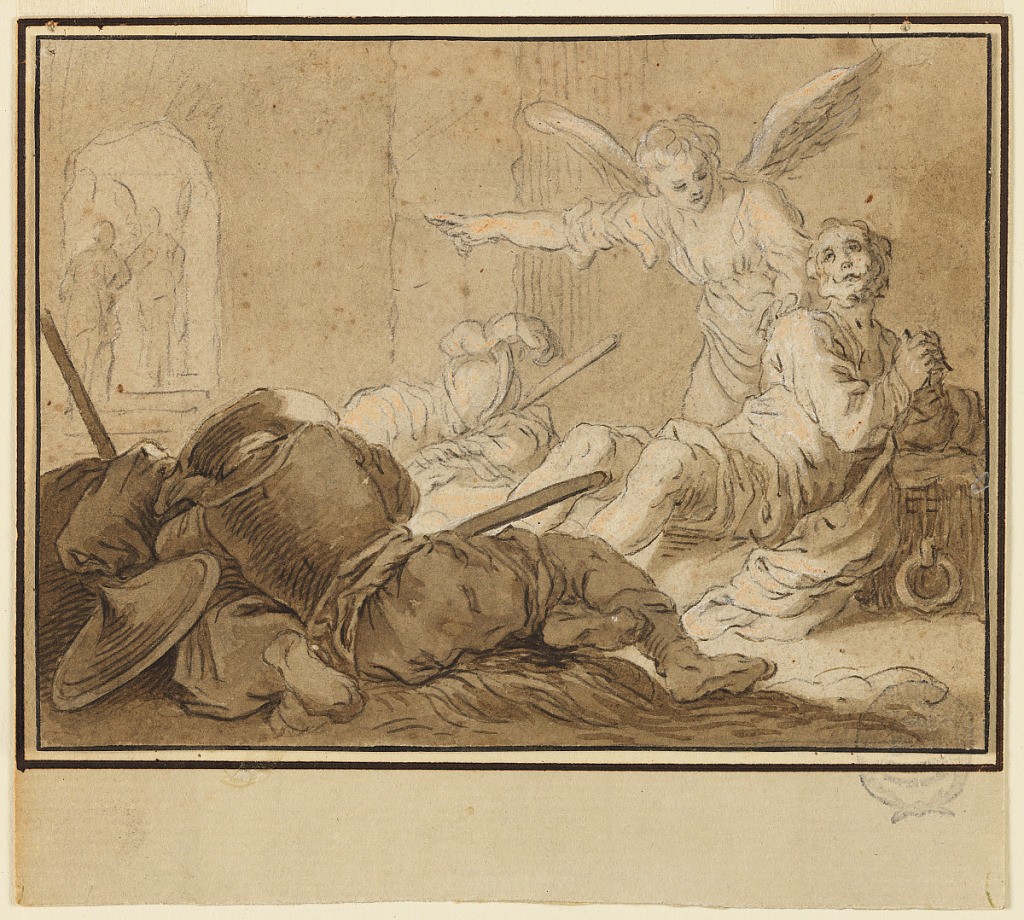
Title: Design for St. Peter Delivered from Prison
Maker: Abraham Bloemaert, Dutch, 1566 – 1651
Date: ca. 1635–1636
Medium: Pen and brown ink, brush and brown water color, black chalk on paper
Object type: Drawing
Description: St. Peter is awakened by an angel. In the background they are shown leaving the prison. Two guards sleep.